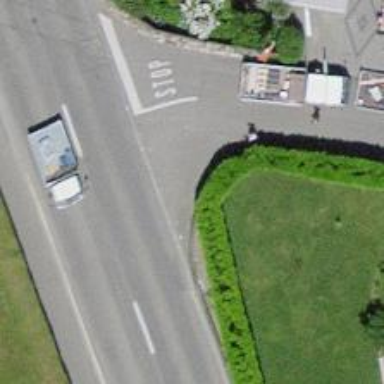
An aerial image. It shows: Hedge acting as barrier.